Question: Starting android emulators with the same resolution of 480x800 at different DPIs (120, 160, 240), I would think that the screen with the highest DPI would have the smallest interface elements (images, buttons, etc) and the one with the lowest DPI would have the largest. But exactly the opposite is true. I've included a screen shot to demonstrate what I mean.
My emulator settings are:
HDPI:
- -
MDPI:
- -
LDPI:
- -
I started each of the emulators with the following settings:
- - - -
Am I doing something wrong, or is this the expected result? If it is, why does it behave in this way? If I do the equivalent in Photoshop (view for print option), I get the exact opposite and correct results.
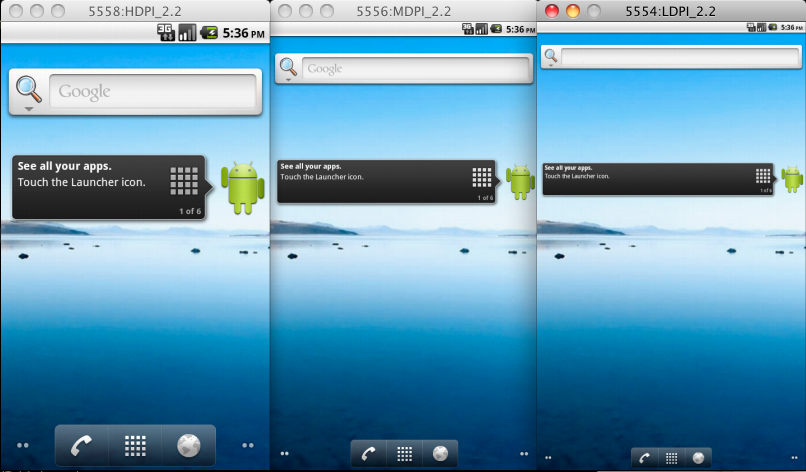
Answer: The problem turns out to be simple math. If we take the formula for calculating DPI as
'''
dpi = sqrt(height^2 + width^2)/(screen size in inches)
'''
it becomes apparent that you cannot choose all three components when running an emulator -- only two, and android will calculate the missing component.
From my original question above, I was specifying a constant resolution (480x800) and a constant screen size (5 inches). But 480x800 always produces a DPI of roughly 186 dpi. So forcing the DPI to be different in each of these cases confused the Android emulator, and I think it discarded my specified original resolution and calculated its own.